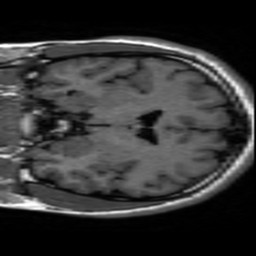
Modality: inplaneT1
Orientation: coronal
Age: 18
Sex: male
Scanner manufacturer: ge
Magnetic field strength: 3 T
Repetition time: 2.499 s
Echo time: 0.02513 s